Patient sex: F
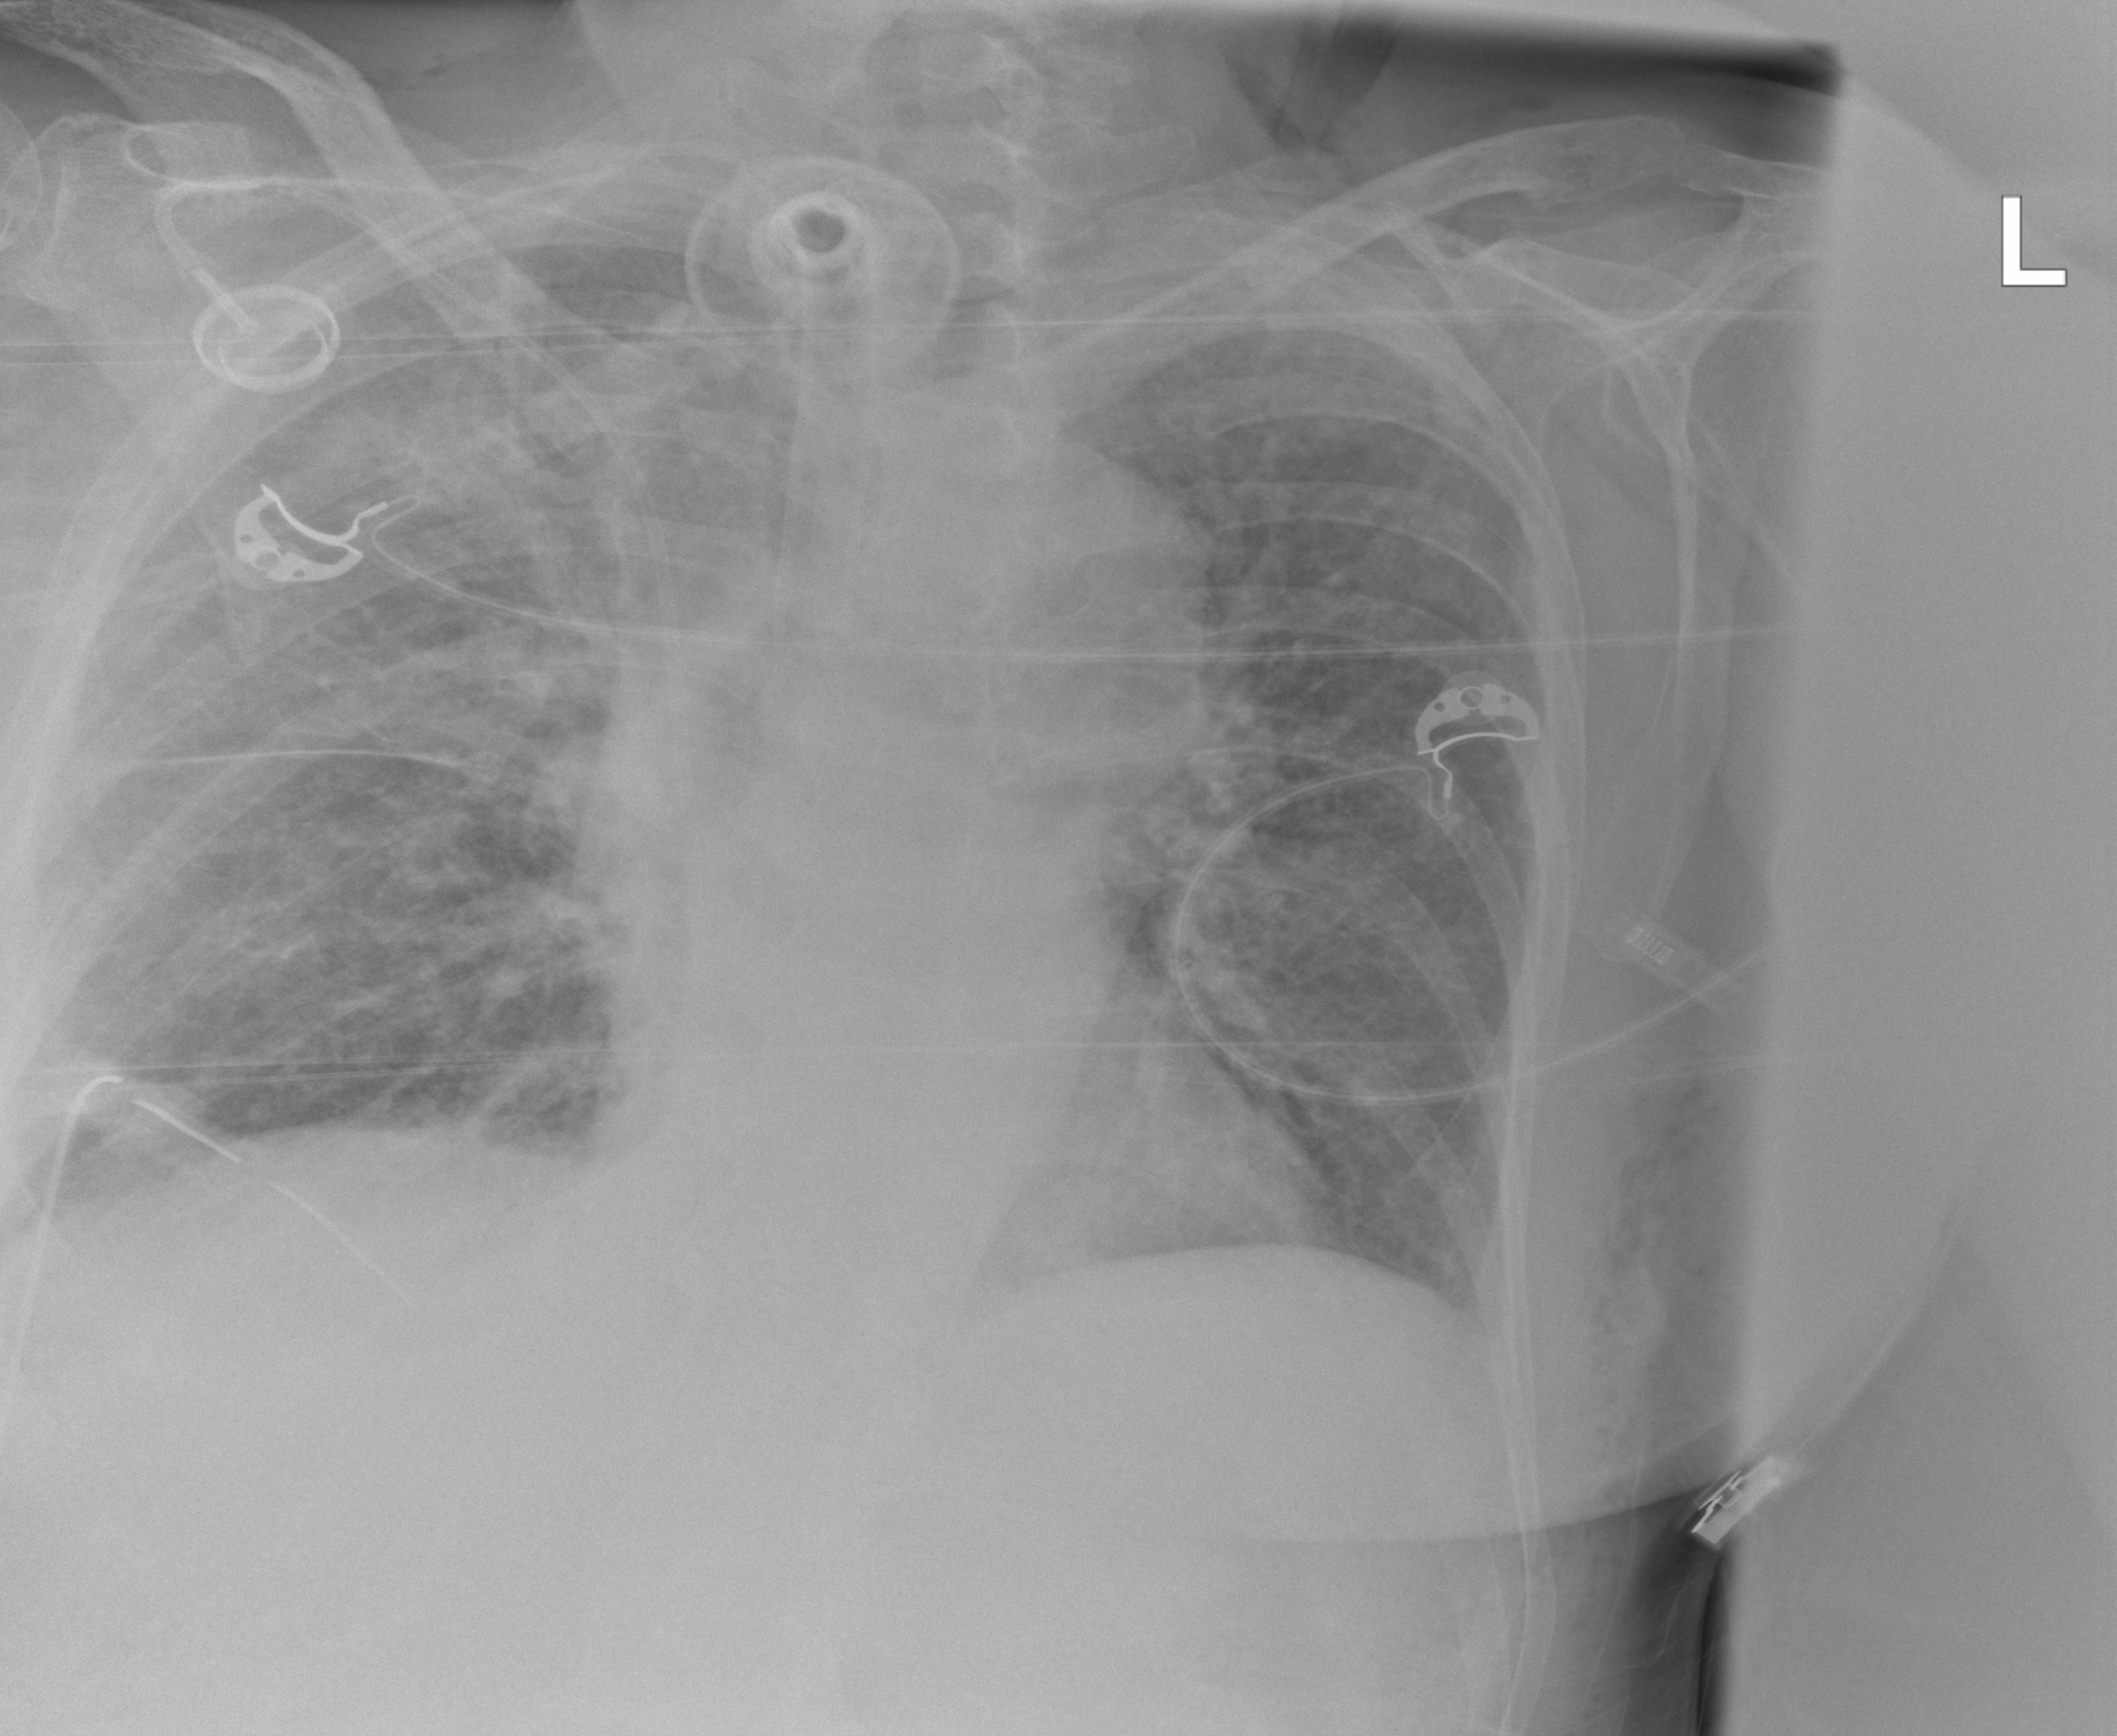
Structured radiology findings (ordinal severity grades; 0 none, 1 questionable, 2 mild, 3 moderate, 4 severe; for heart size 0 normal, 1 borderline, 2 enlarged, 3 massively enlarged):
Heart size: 0
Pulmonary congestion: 2
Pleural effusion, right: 2
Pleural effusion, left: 0
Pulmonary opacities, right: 2
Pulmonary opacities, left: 0
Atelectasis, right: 2
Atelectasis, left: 0